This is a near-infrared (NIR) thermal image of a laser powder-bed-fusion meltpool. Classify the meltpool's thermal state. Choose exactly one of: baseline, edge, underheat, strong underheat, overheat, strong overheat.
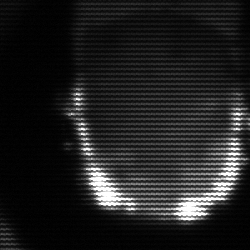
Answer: strong underheat